Question: I have some problems with in Internet Explorer when I use infoboxes with a shadow. It works fine in FF and Chrome, but not in IE8. Help is preciated! Thanks!

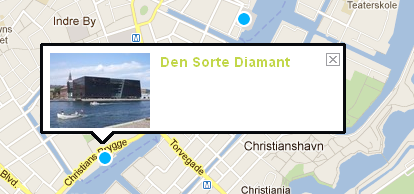
Answer: The infobox sets opacity, so if you are attempting to use a shadow with alpha-transparency, it will fail in IE. IE cannot cope with transparency and opacity together.
<URL> may help.